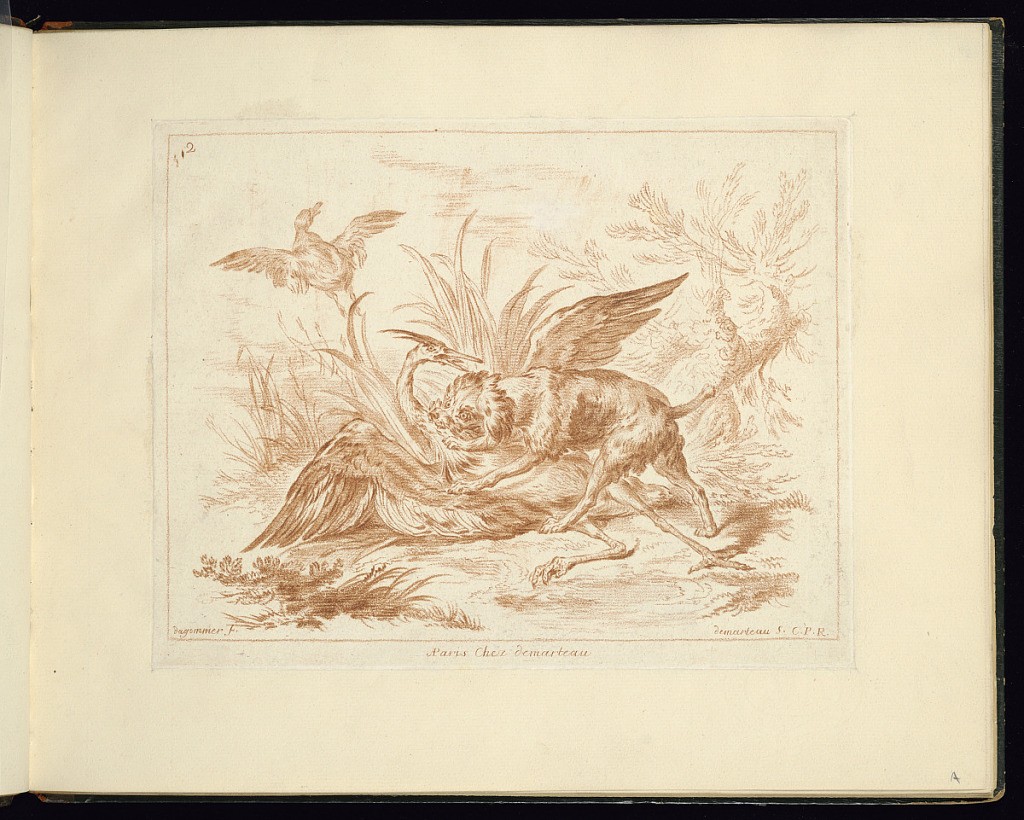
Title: Hunting Scene with a Dog Attacking a Bird
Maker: Charles Dagomer, French, active 1750 – d.1766
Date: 1755–76
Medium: Etching and engraving (crayon manner) in red ink on paper
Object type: Print
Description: A landscape with a dog attacking a bird on the ground, another bird flies away in the distance. Foliage and trees surrounding them. The plate is signed and numbered.